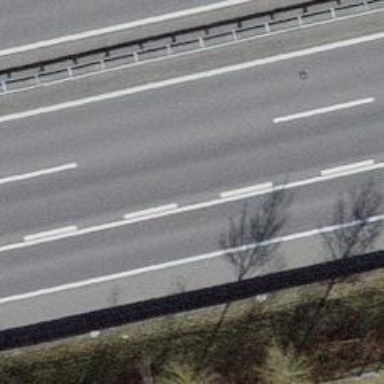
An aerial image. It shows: Motorway junction.